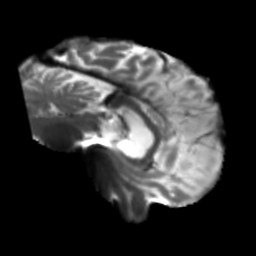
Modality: T2w
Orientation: sagittal
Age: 64
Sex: male
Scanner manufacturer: siemens
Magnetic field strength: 3 T
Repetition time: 5.25 s
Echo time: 0.08 s